Chest X-ray. View position: PA
Patient age: 59
Patient sex: F
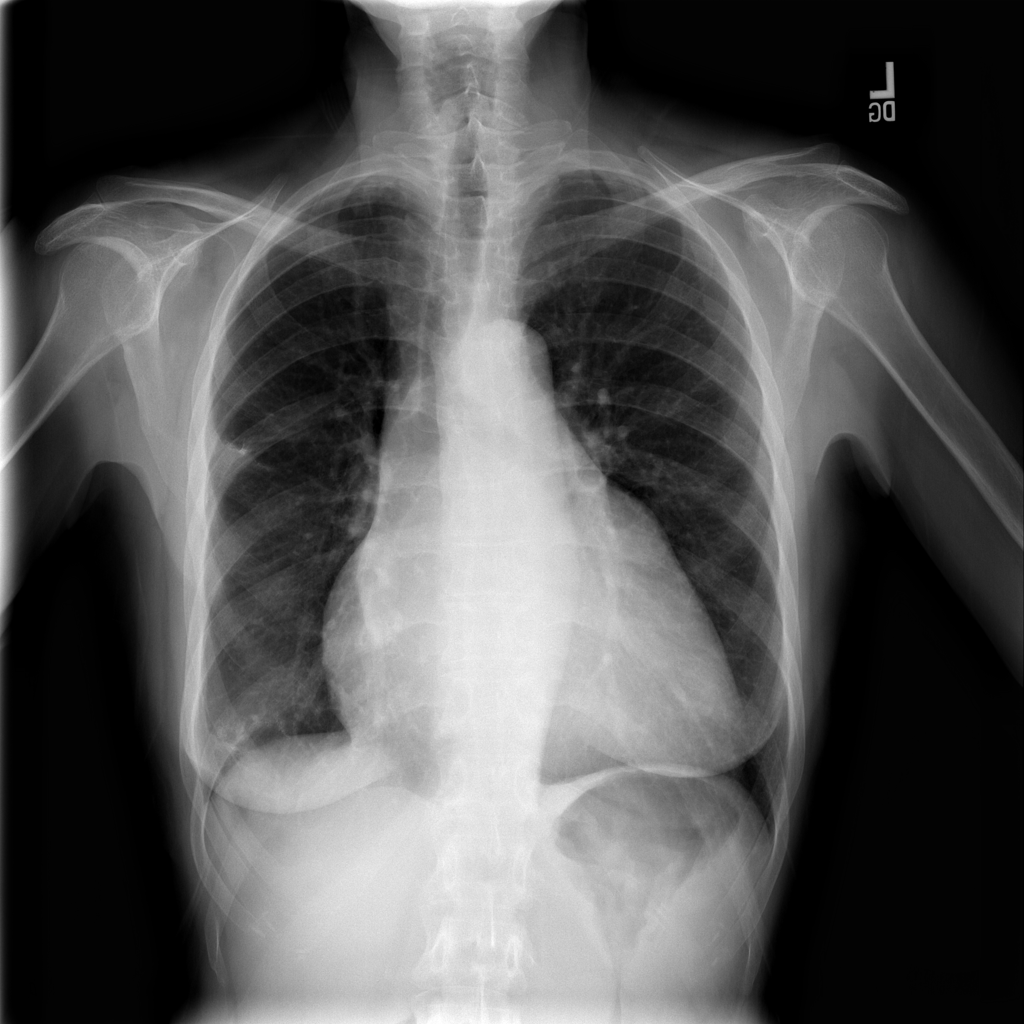
Finding: Pneumothorax